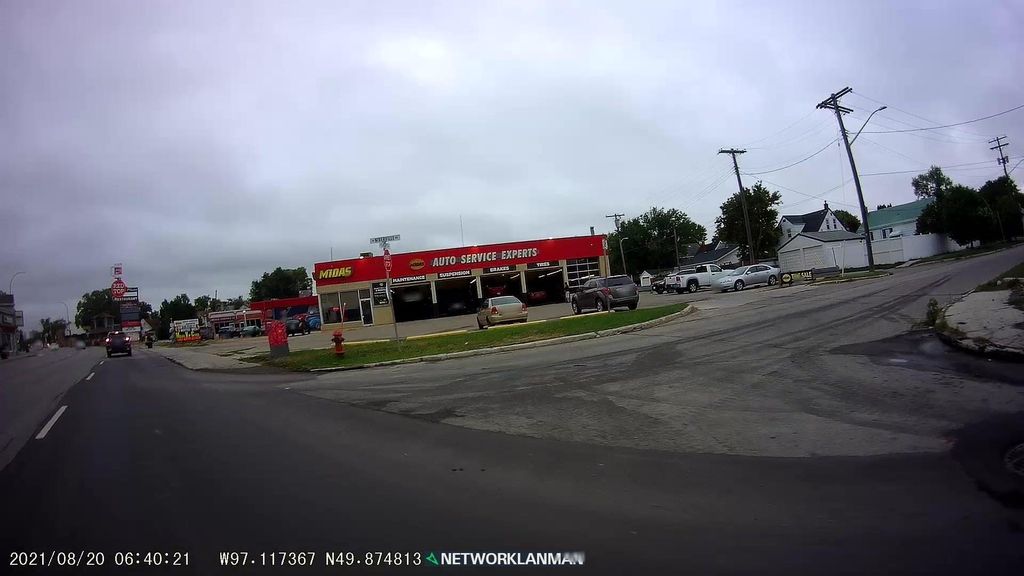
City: winnipeg